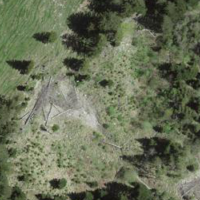
EUNIS habitat code: 25
Species observed at this site:
Senecio ovatus